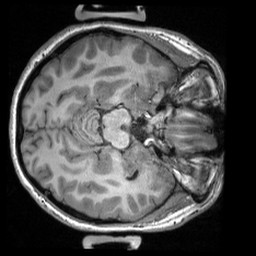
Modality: T1w
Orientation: axial
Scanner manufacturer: siemens
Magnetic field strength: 3 T
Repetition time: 2.3 s
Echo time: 0.00308 s